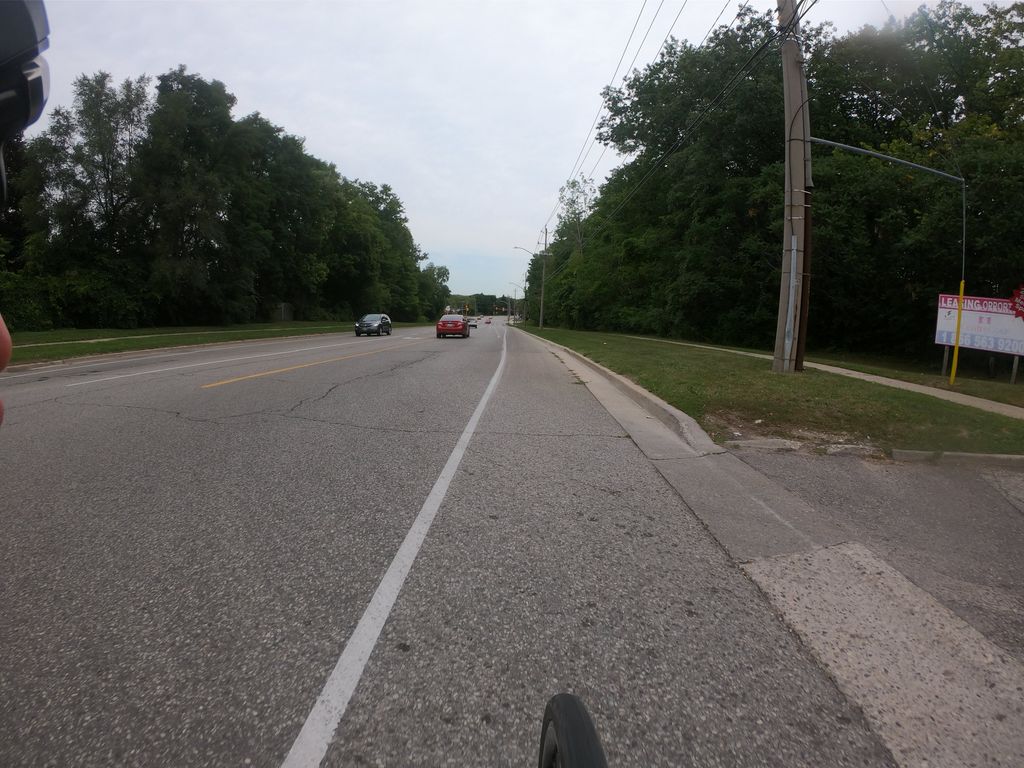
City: kitchener-waterloo